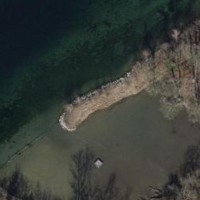
EUNIS habitat code: 15
Species observed at this site:
Corvus corone
Alcedo atthis
Sylvia borin
Bucephala clangula
Aegithalos caudatus
Sylvia atricapilla
Spinus spinus
Poecile palustris
Larus michahellis
Cygnus olor
Ardea alba
Erithacus rubecula
Cuculus canorus
Phoenicurus ochruros
Phoenicurus phoenicurus
Corvus corax
Tringa ochropus
Cyanistes caeruleus
Sturnus vulgaris
Chloris chloris
Larus canus
Troglodytes troglodytes
Aix galericulata
Passer domesticus
Passer montanus
Turdus merula
Tachymarptis melba
Mareca strepera
Hirundo rustica
Milvus migrans
Milvus milvus
Mergus merganser
Turdus pilaris
Regulus regulus
Oriolus oriolus
Coccothraustes coccothraustes
Phylloscopus trochilus
Motacilla alba
Delichon urbicum
Certhia brachydactyla
Tachybaptus ruficollis
Podiceps cristatus
Actitis hypoleucos
Turdus philomelos
Fulica atra
Anas crecca
Falco subbuteo
Emberiza citrinella
Dendrocopos major
Prunella modularis
Turdus viscivorus
Buteo buteo
Turdus iliacus
Chroicocephalus ridibundus
Muscicapa striata
Phylloscopus collybita
Gallinula chloropus
Alauda arvensis
Dendrocoptes medius
Pica pica
Sitta europaea
Garrulus glandarius
Falco tinnunculus
Picus viridis
Acrocephalus scirpaceus
Ficedula hypoleuca
Motacilla cinerea
Anas platyrhynchos
Alopochen aegyptiaca
Aythya ferina
Acrocephalus palustris
Ixobrychus minutus
Aythya fuligula
Fringilla coelebs
Coloeus monedula
Carduelis carduelis
Nycticorax nycticorax
Columba palumbus
Phalacrocorax carbo
Dryobates minor
Parus major
Ciconia ciconia
Accipiter nisus